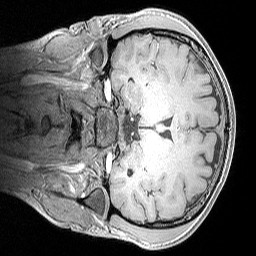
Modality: MP2RAGE
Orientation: coronal
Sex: male
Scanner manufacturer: siemens
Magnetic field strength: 3 T
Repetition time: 5 s
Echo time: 0.00292 s